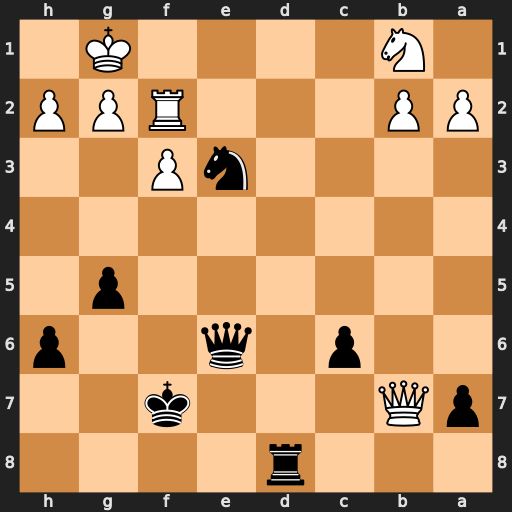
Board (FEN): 3r4/pQ3k2/2p1q2p/6p1/8/4nP2/PP3RPP/1N4K1
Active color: b
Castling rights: -
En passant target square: -
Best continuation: Rd7 Qxd7+ Qxd7